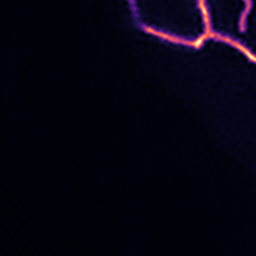
Label: Super-resolution ER image